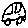
Label: car